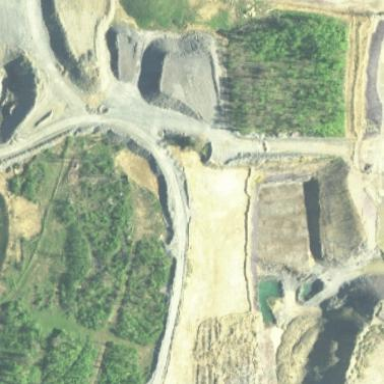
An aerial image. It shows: Quarry area.